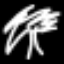
Label: palm tree